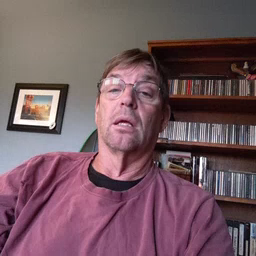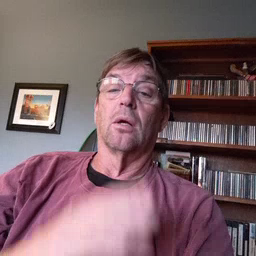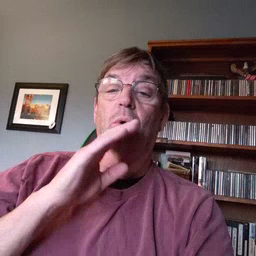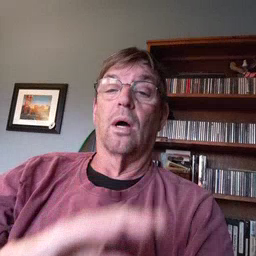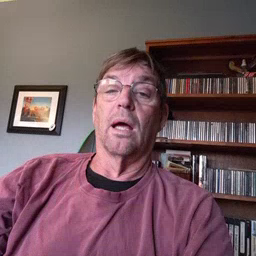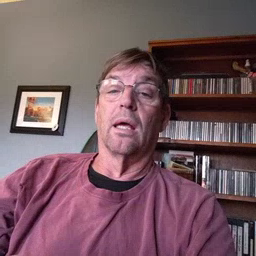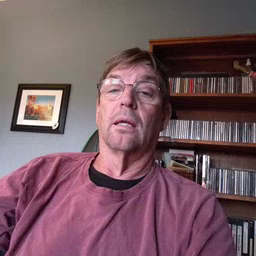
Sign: quiet